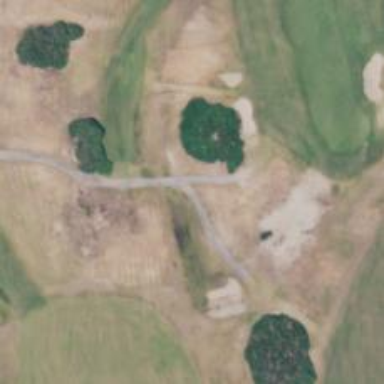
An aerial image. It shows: Golf cartpath that is also road path.